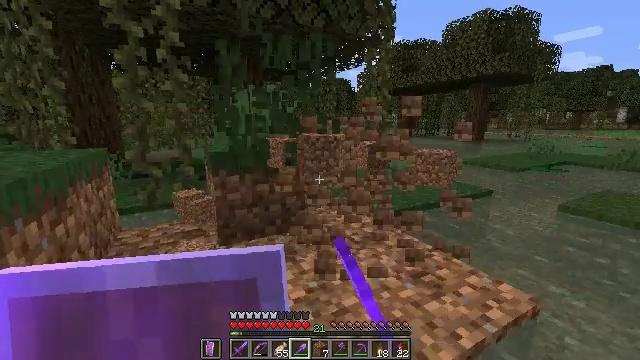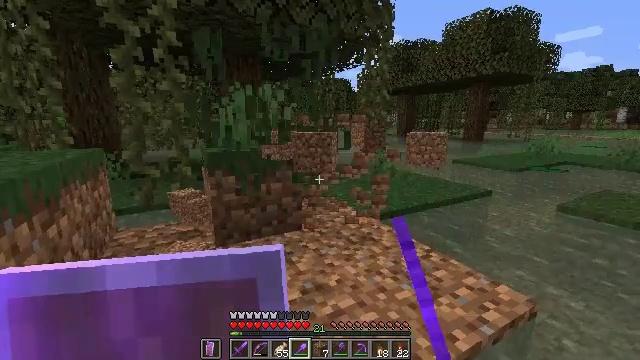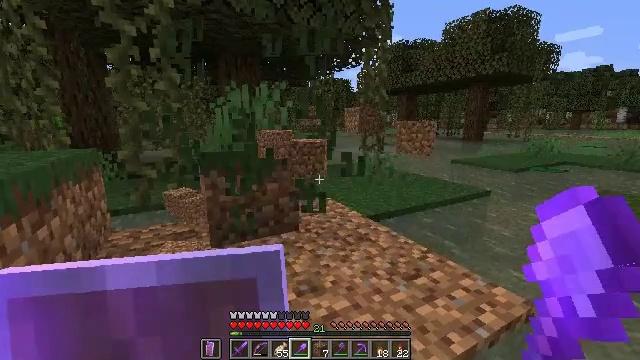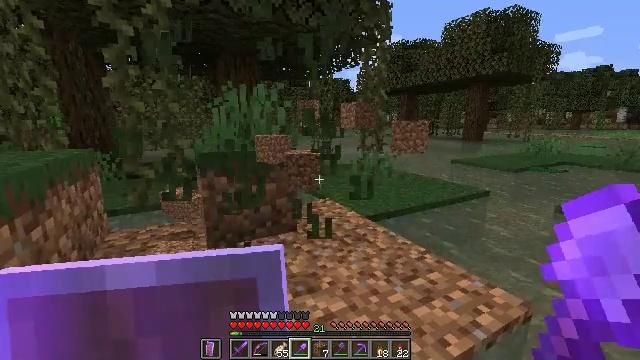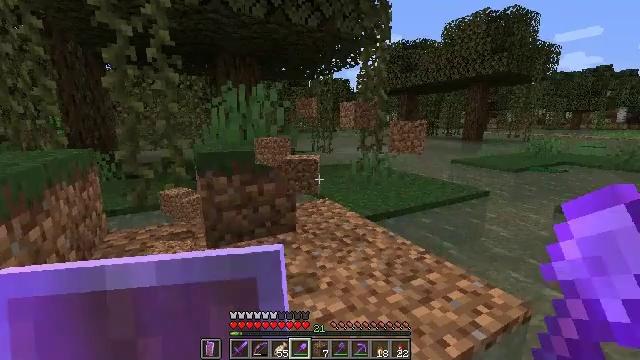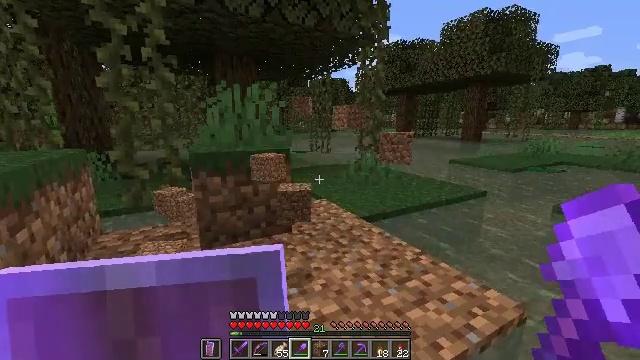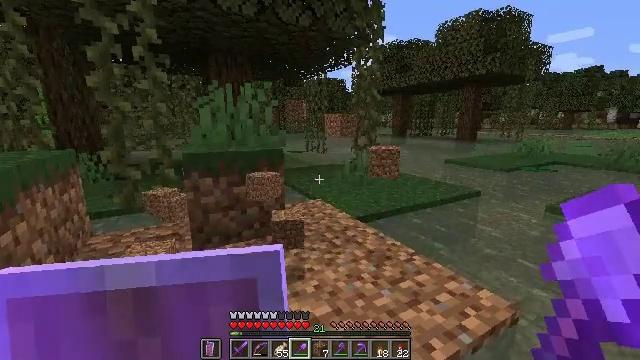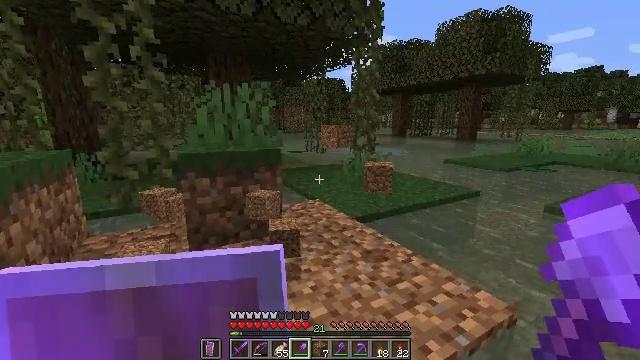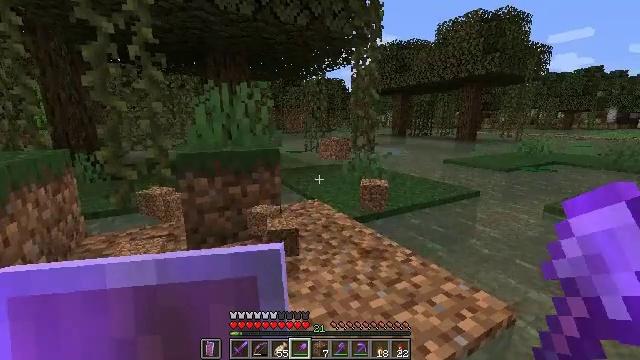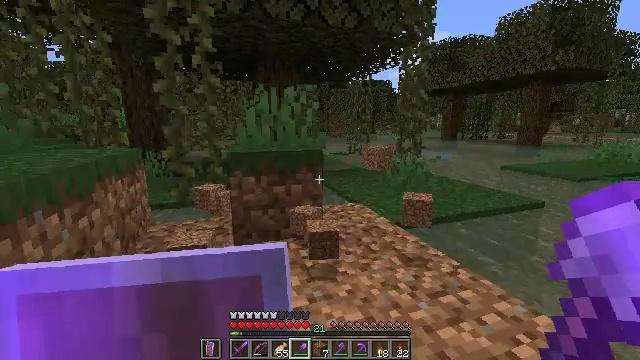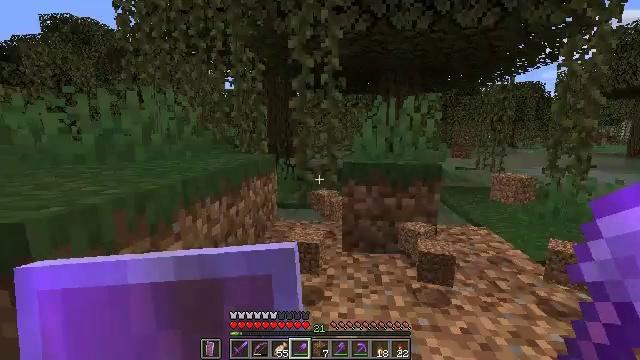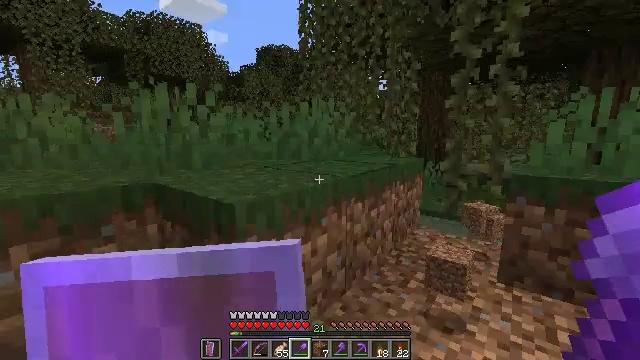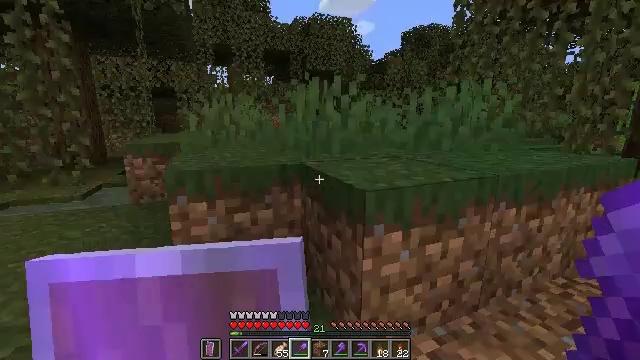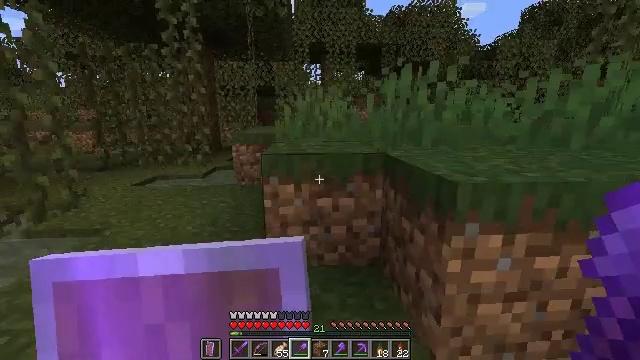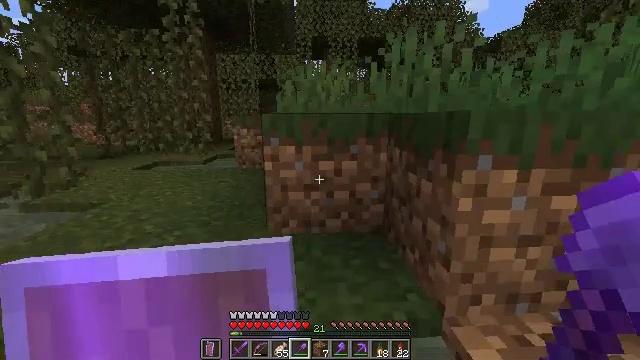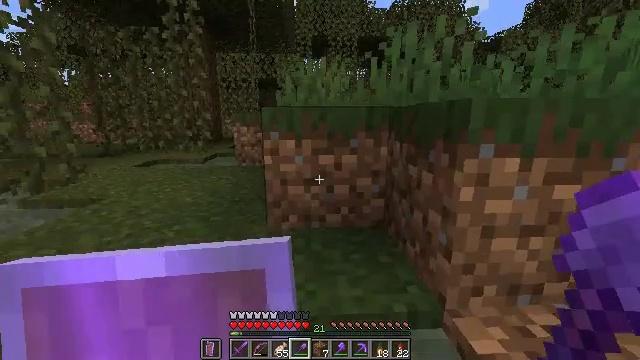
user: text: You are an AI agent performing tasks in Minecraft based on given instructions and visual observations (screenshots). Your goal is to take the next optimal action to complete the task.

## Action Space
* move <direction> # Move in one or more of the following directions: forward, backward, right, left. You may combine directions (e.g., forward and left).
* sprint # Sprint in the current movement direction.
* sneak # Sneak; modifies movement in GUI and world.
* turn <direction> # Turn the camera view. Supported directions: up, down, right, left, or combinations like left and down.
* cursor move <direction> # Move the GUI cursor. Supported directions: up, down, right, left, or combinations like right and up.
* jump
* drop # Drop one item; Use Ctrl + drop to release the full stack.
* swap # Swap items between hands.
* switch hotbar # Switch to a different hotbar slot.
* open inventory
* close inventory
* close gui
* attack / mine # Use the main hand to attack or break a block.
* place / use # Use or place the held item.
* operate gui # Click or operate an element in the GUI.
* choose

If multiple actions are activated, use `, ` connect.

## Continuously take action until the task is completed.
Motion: motion action
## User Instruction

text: Mine the grass in the plains.
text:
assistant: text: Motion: move forward, sneak, attack / mine
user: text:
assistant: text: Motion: move forward, sneak, attack / mine
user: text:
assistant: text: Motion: move forward, sneak, attack / mine
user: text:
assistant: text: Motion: move forward, sneak, attack / mine
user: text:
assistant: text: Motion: move forward, sneak, attack / mine
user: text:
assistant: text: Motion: move forward, sneak, attack / mine
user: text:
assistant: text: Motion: move forward, sneak, attack / mine
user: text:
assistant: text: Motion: sneak
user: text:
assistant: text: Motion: sneak, turn left
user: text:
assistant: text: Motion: turn left and up
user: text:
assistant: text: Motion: turn left
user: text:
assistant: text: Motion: turn left and down
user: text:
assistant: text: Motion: turn left
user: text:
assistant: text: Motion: no_op
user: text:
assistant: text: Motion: no_op
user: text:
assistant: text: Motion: no_op
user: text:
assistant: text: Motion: no_op
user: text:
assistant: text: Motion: no_op
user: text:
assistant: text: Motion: no_op
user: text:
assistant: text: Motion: no_op
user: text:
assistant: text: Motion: turn right
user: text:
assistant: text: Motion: turn right
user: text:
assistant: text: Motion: turn right
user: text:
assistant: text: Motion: move forward, turn right
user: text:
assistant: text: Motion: move forward, turn right
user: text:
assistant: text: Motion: move forward, turn right, jump
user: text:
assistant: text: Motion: move forward, turn right and up, jump
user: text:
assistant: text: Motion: move forward, turn right and up, jump
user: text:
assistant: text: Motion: move forward, jump
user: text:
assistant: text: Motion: move forward, jump